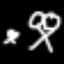
Label: frog